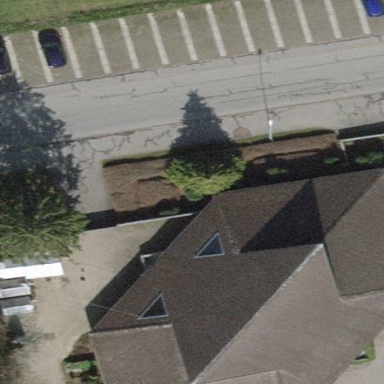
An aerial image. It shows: Simple house.